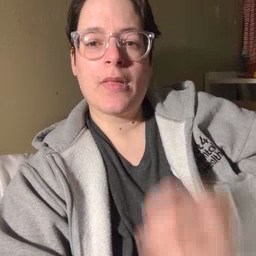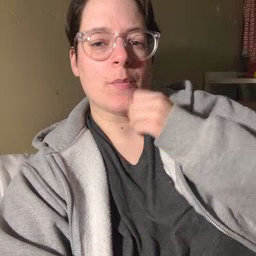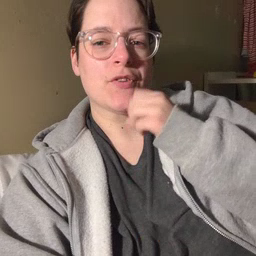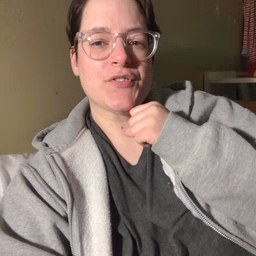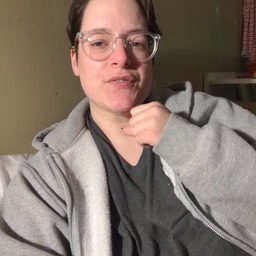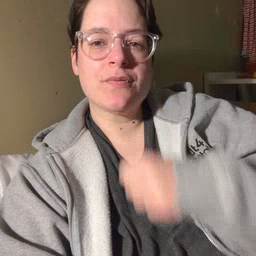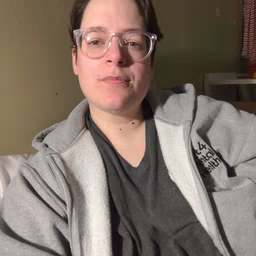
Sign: underwear